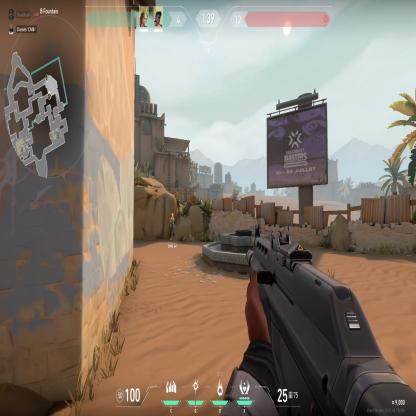
Label: teammate